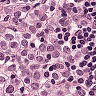
Metastatic tissue present: yes